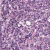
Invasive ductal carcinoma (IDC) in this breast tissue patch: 1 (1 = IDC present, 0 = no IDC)